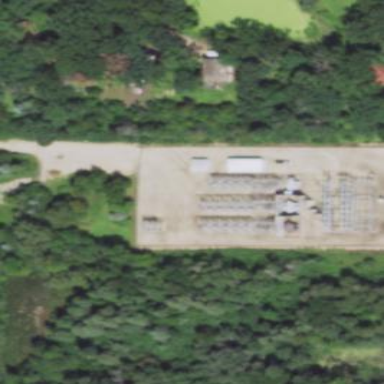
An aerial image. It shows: Power substation surrounded by fence.